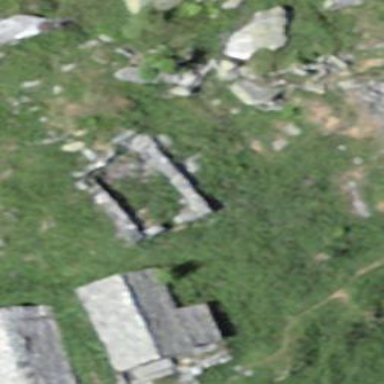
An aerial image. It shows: Ruins of building.